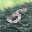
Label: 5